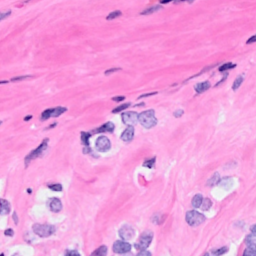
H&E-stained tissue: Breast